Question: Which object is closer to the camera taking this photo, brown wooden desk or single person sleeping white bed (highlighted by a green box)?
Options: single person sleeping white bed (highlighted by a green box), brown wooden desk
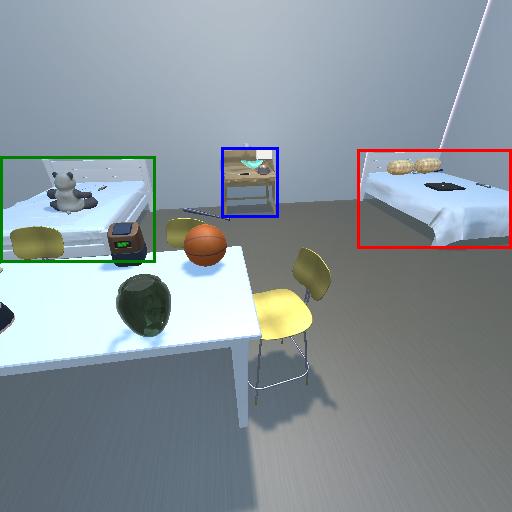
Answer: single person sleeping white bed (highlighted by a green box)